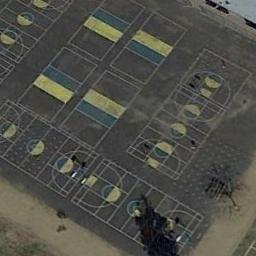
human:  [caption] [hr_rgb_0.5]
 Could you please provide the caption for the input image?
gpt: Some basketball courts on the vacant lot and some sport areas beside .

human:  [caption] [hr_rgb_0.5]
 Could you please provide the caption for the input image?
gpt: The basketball courts are on the playground .

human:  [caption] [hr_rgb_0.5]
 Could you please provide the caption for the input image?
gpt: There are two different colors of the basketball court .

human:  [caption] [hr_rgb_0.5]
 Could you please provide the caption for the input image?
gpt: There are many basketball courts on the open place .

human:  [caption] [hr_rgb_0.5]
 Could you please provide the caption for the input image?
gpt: The basketball court is surrounded by dirt roads .